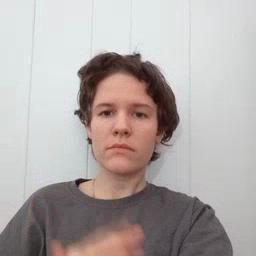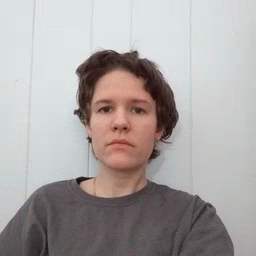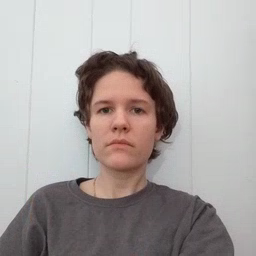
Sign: snow